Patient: sex M, age 60
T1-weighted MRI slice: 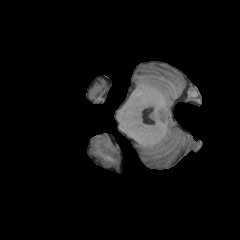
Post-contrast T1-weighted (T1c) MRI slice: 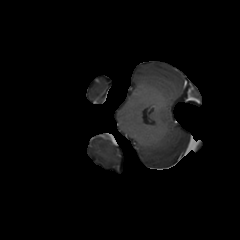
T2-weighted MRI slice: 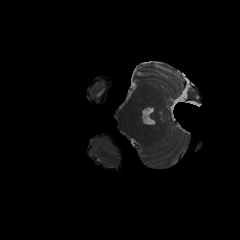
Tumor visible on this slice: no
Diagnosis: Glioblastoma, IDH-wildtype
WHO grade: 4